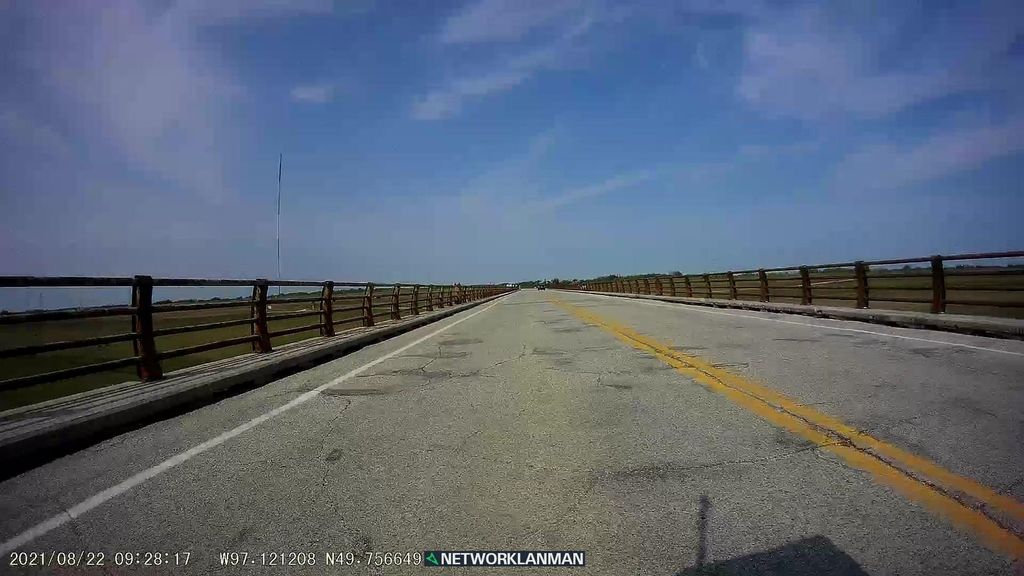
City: winnipeg